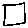
Label: square